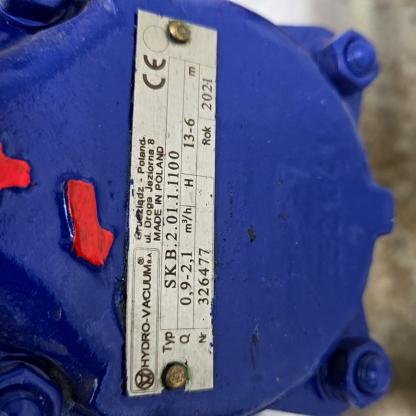
Klasa: tabliczka-znamionowa